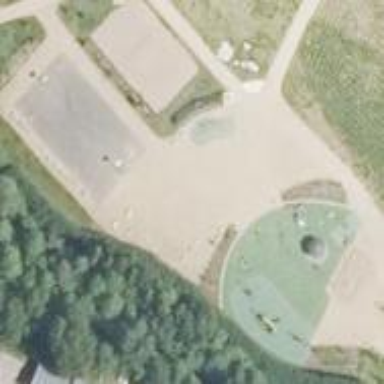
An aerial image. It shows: Playground area for leisure activities on the land.